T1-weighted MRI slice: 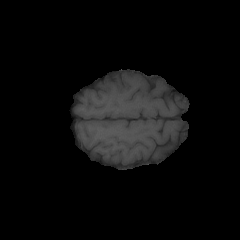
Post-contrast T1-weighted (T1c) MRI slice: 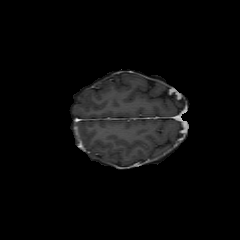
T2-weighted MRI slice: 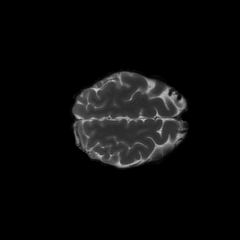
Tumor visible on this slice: no